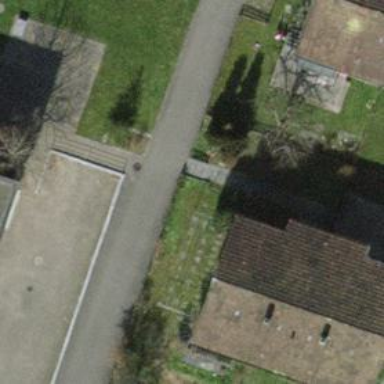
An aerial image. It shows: Semidetached house.